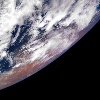
Label: cloud